Field crop: tomato
Growth stage: 1
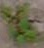
Species: portulaca